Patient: sex M, age 81
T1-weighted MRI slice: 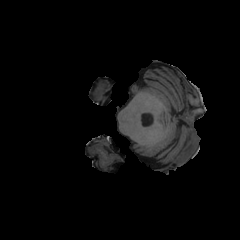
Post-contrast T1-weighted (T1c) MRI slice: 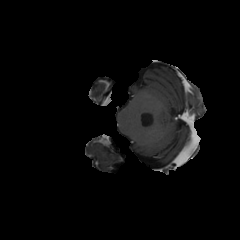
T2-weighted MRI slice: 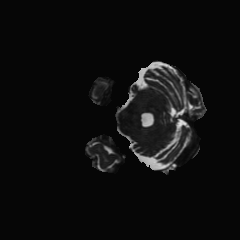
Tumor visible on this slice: no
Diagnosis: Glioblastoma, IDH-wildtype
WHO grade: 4